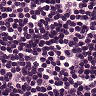
Metastatic tissue present: no